Brain MRI, t2w sequence, axial 2D slice.
Patient: age 27, sex F, weight 95 kg, height 1.95 m
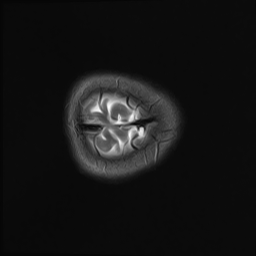